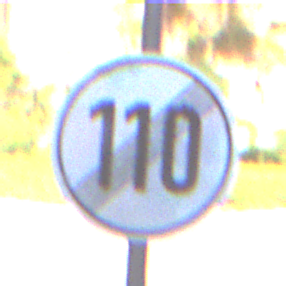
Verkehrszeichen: EndeGeschwindigkeit110
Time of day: SunriseSunset
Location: Outdoor (Urban)
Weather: PartlyCloudy
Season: NotSpecified
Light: Natural